Interaction volume radius: 10 \u00c5
Interaction volume height: 10 \u00c5
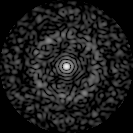
Disorder parameter: 0.8271